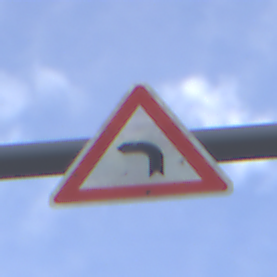
Verkehrszeichen: KurveLinks
Umgebung: Outdoor, Suburban
Tageszeit: MorningAfternoon
Wetter: PartlyCloudy
Licht: Natural
Jahreszeit: NotSpecified
Kontrast: MediumContrast